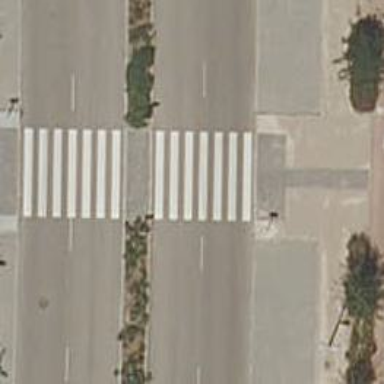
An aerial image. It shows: Uncontrolled crossing on the road.